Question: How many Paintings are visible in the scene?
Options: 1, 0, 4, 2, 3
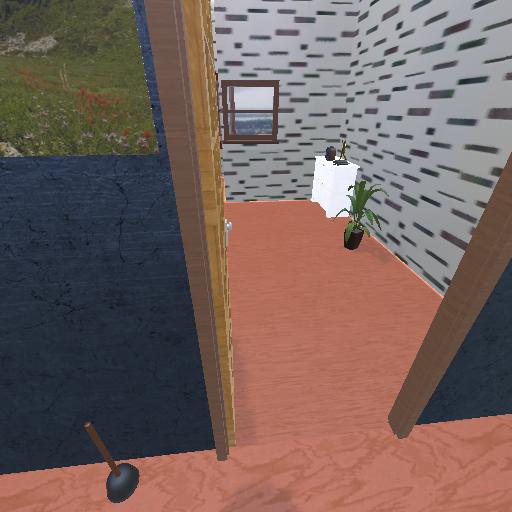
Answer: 1